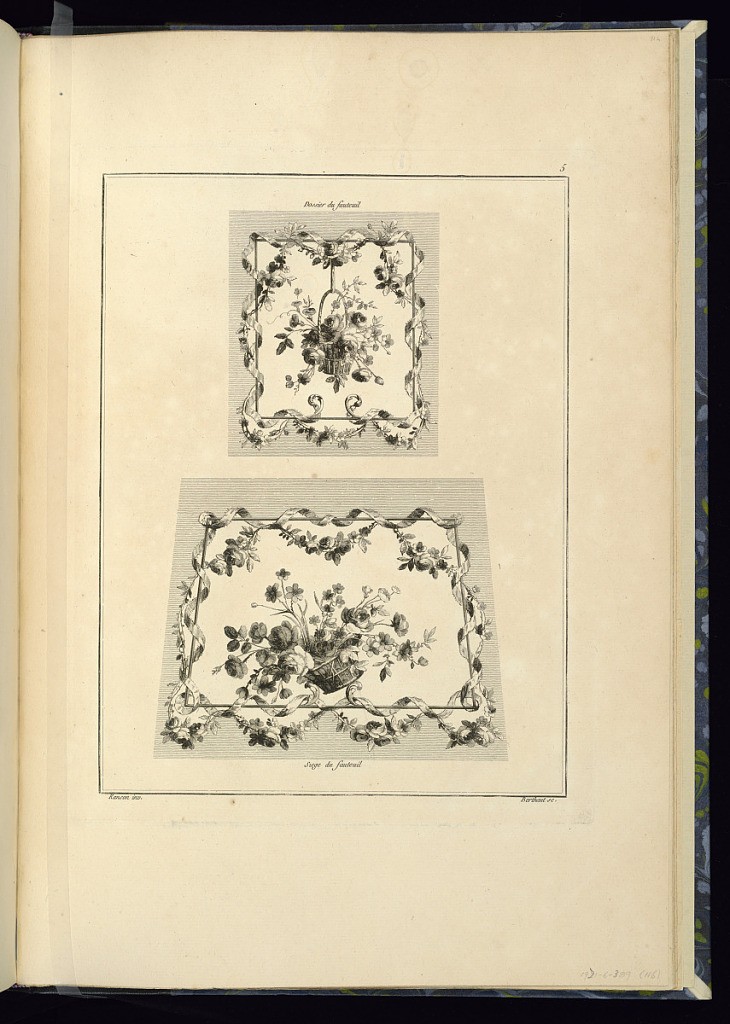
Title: Designs for Armchair Covers (Back and Seat)
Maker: Pierre Ranson, French, 1736–1786
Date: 1778
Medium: Etching on laid paper
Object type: Print
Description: Designs for upholstered armchair covers (for the back and seat) featuring floral motifs, festoons of flowers, ribbons, baskets of flowers, and scrolling acanthus leaves (rinceaux). Each design is labelled, the plate is numbered and signed.